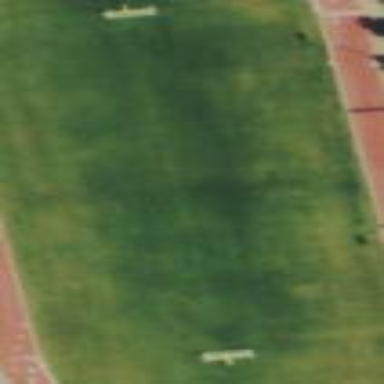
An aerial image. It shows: Grass pitch designated for American football.